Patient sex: F
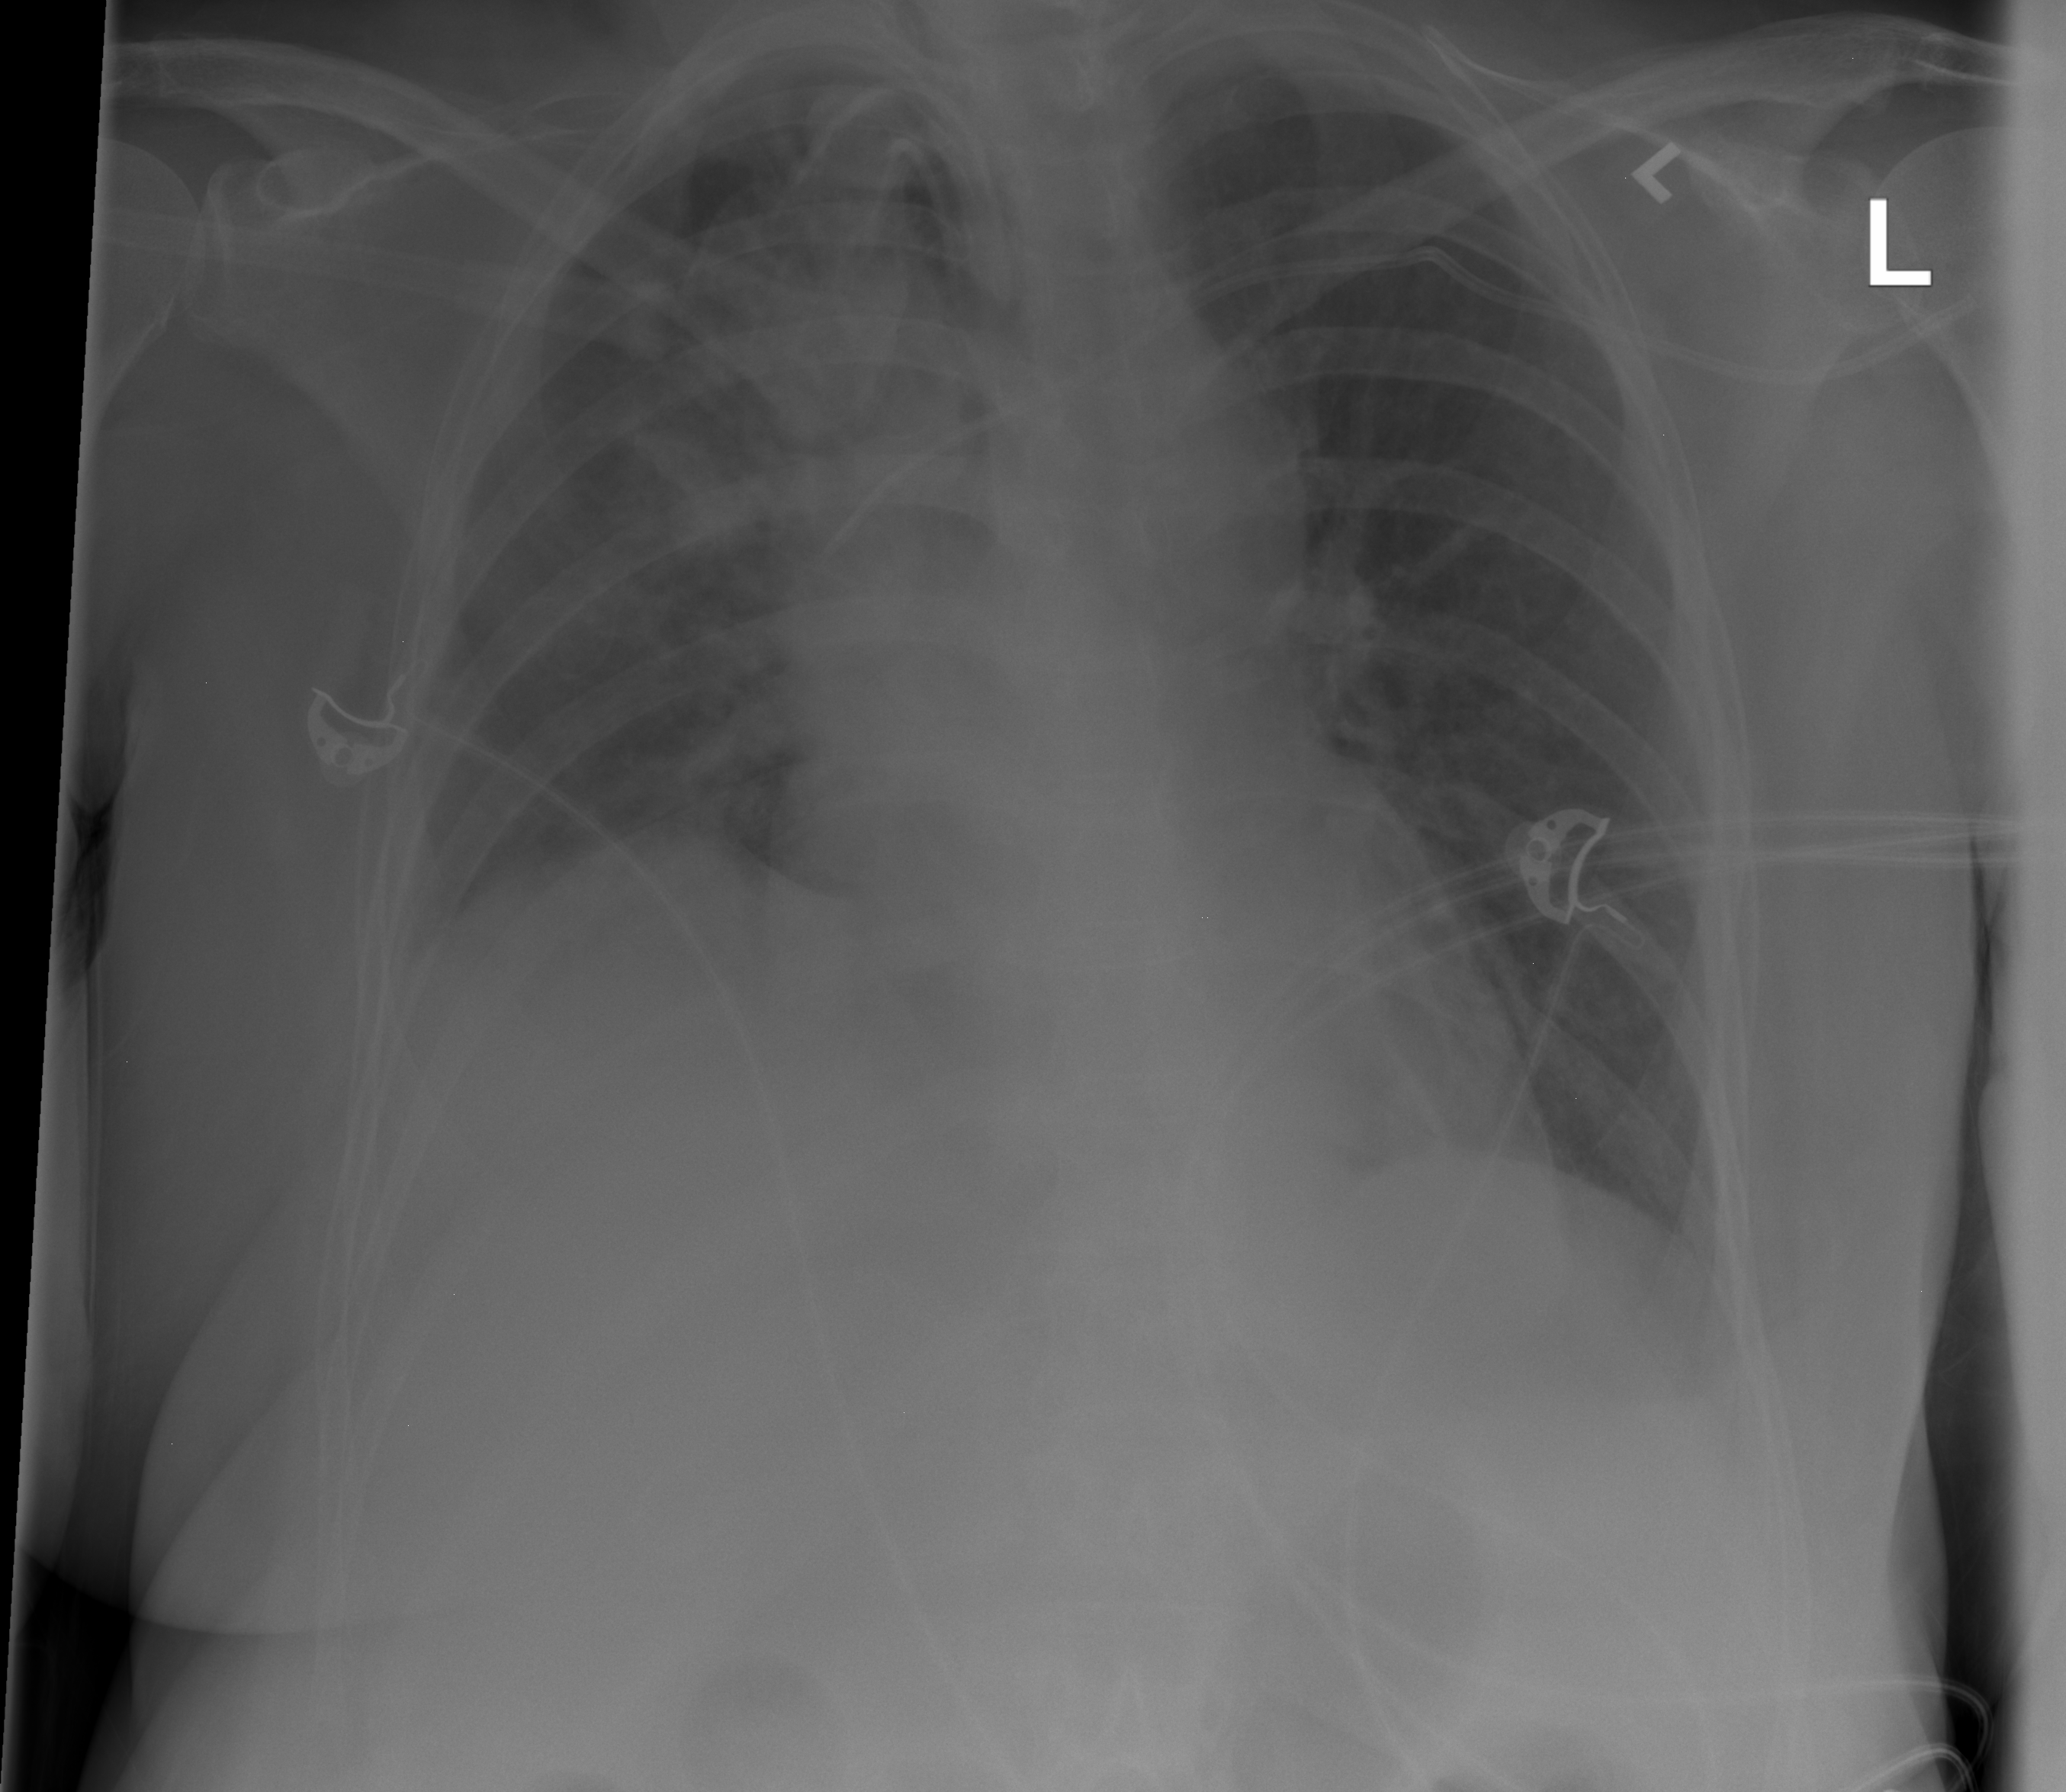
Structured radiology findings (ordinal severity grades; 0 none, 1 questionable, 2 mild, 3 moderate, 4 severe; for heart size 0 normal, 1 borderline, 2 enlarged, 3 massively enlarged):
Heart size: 0
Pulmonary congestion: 0
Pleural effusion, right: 0
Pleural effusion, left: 0
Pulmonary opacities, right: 2
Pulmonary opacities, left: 0
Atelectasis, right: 0
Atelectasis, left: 0